Question: I have a WinForm app with tree list. Nodes in list have image index and TreeList binded to image list.
The problem is I could not find the way to remove space between icon and text.

if sombody can help me, I will be grateful
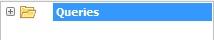
Answer: That looks like you have selected an empty image.
The treelist supports a 'StateImageList' and a 'SelectImageList'. Make sure you are only using the one you require. (Try setting the StateImageList property back to "(None)")